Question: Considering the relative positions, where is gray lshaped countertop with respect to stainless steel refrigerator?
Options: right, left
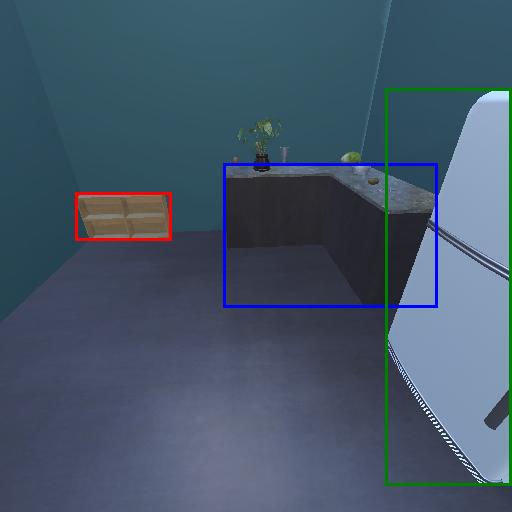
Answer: right